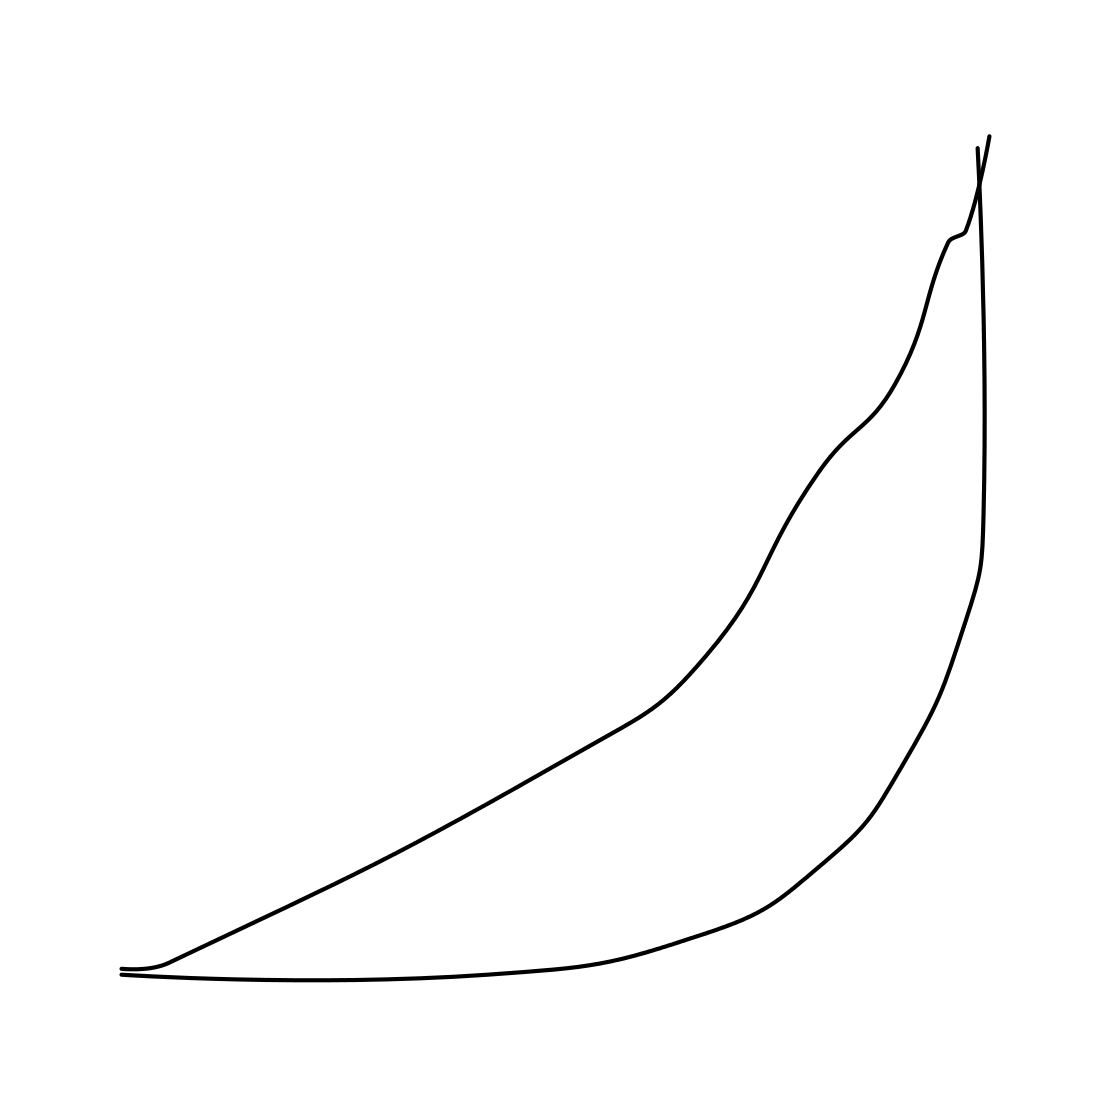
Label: moon